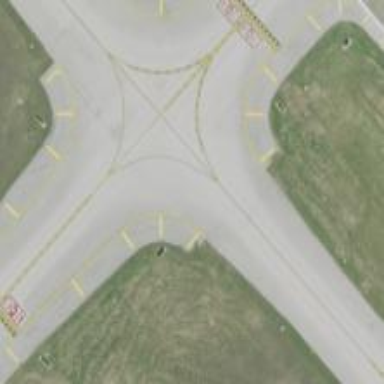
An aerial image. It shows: View of taxiway at the airport.